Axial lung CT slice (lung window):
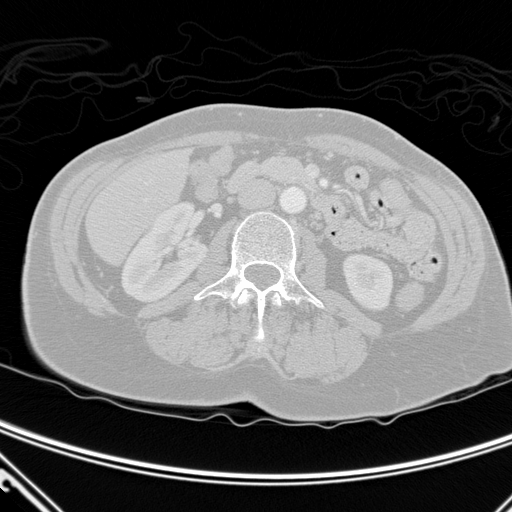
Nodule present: no